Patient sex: M
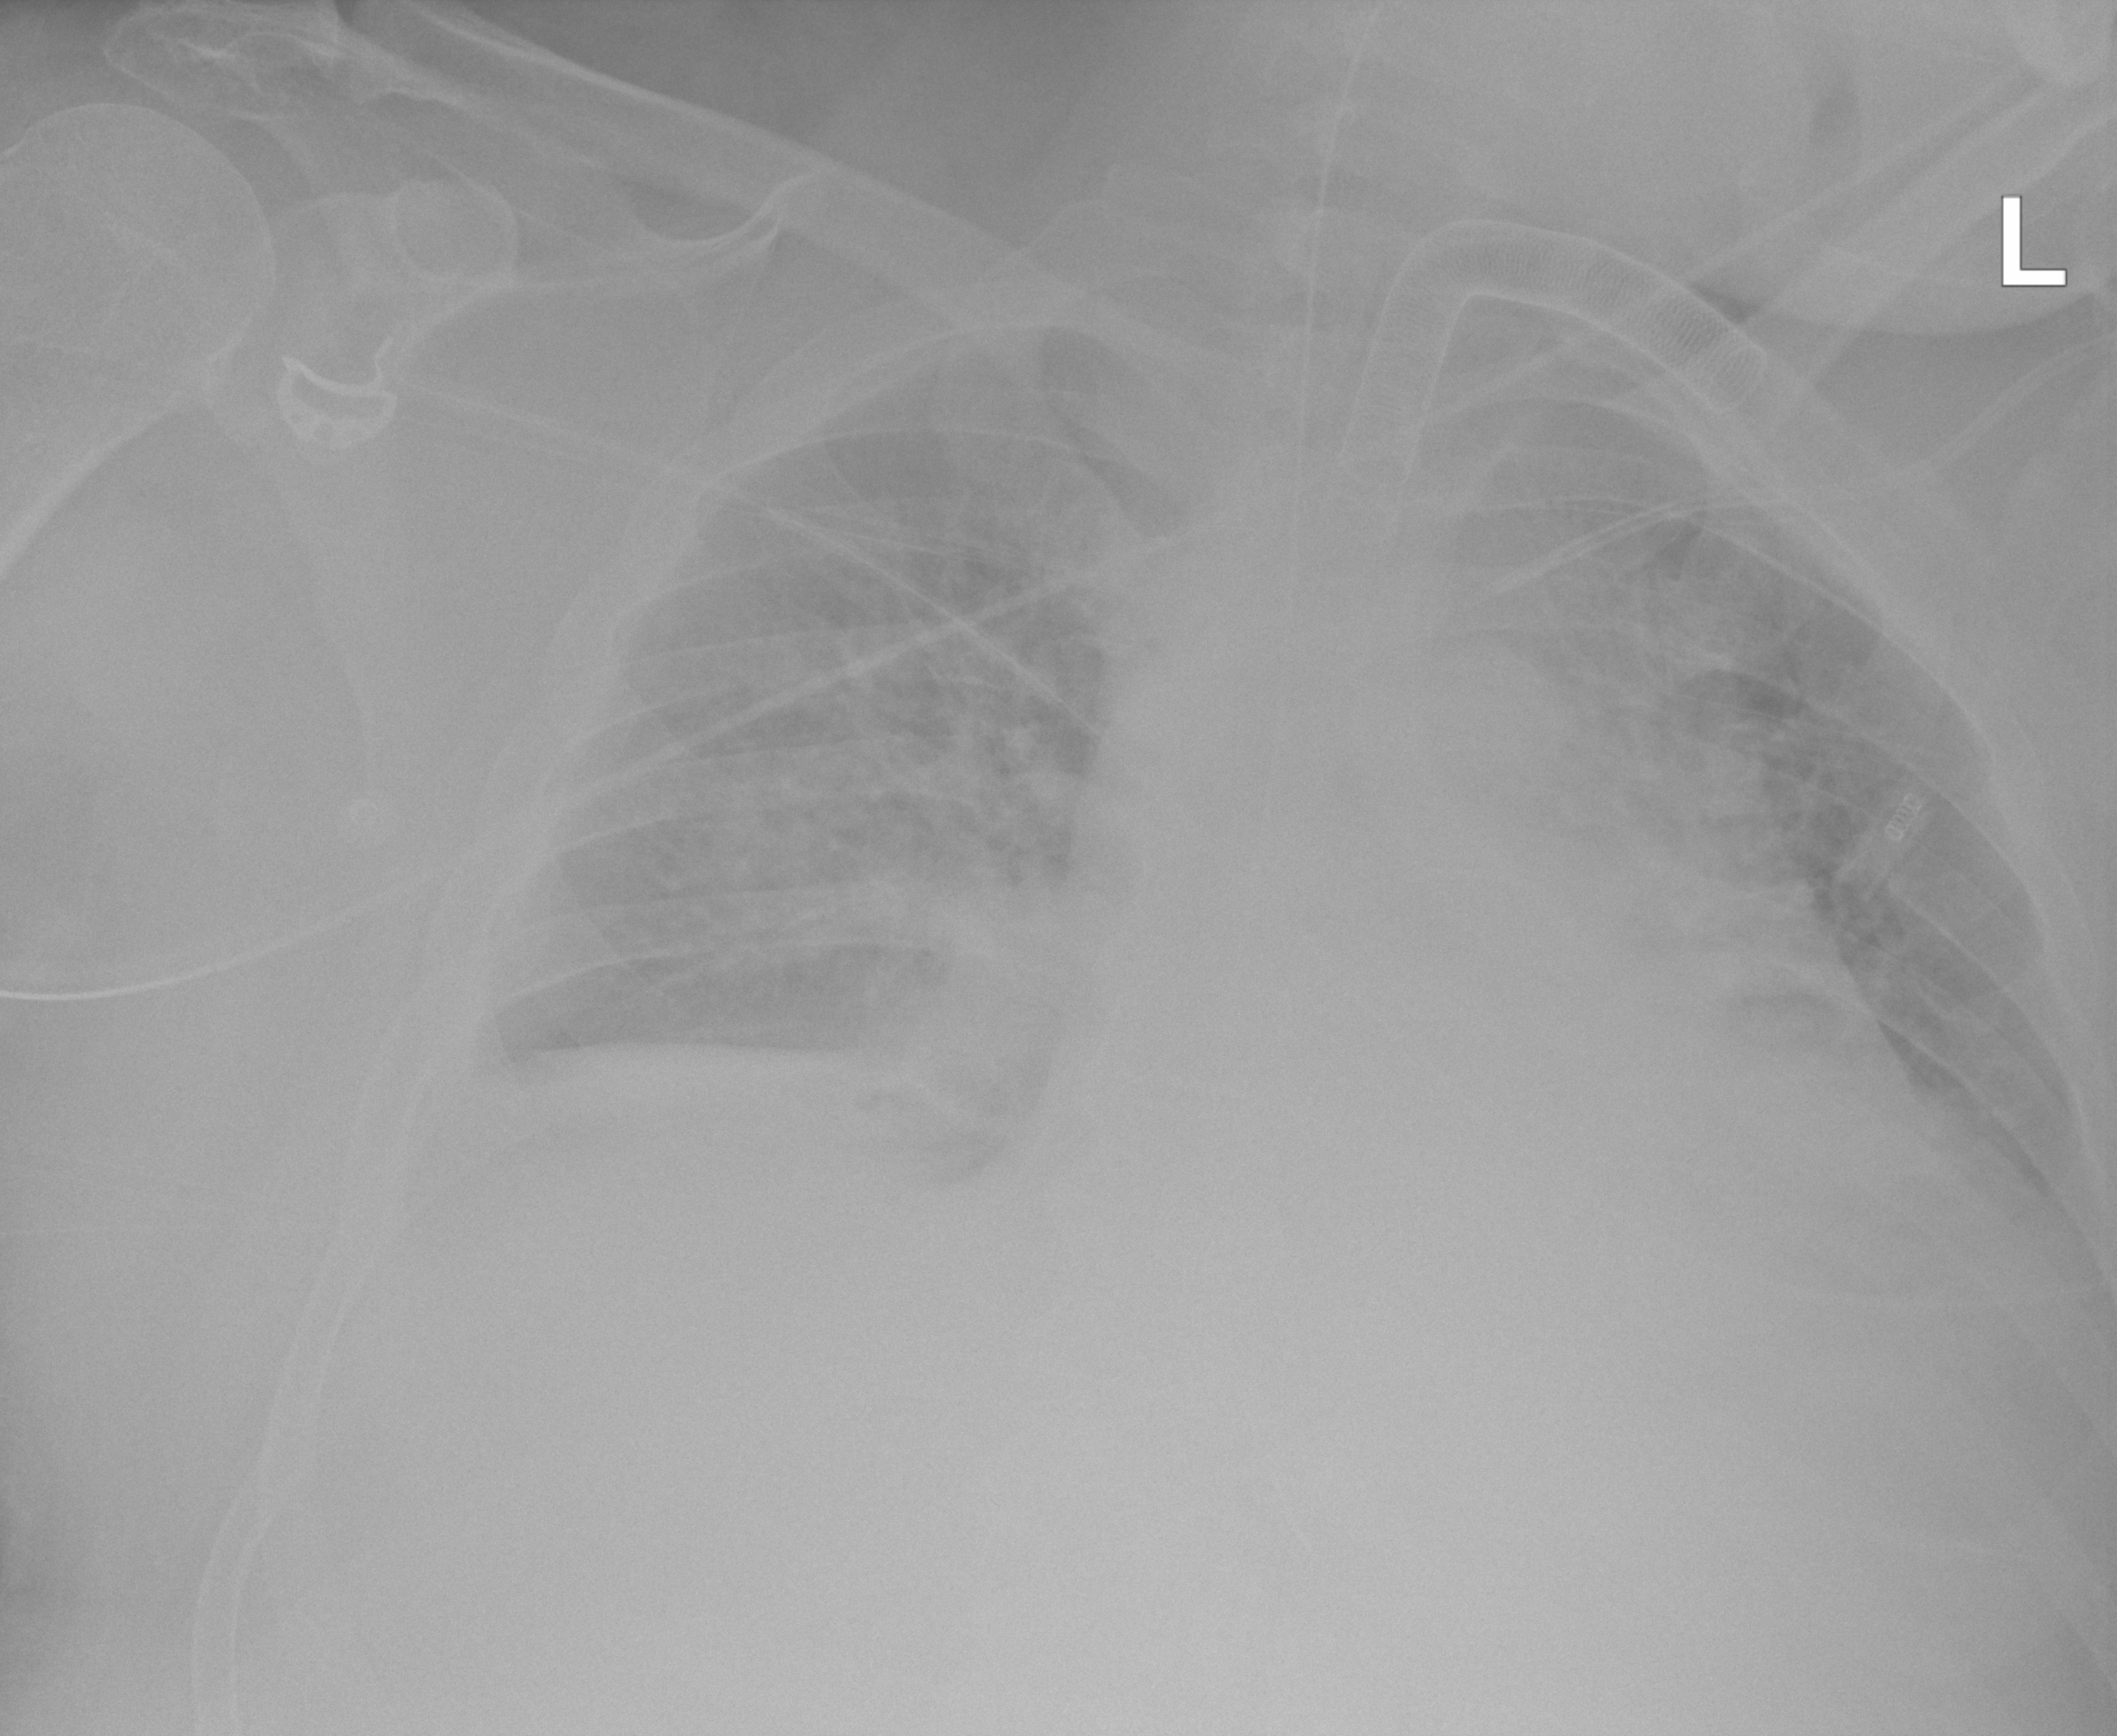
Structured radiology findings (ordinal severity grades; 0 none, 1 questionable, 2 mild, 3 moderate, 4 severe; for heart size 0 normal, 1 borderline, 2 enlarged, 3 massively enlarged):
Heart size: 3
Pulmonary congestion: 3
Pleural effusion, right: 1
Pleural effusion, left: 2
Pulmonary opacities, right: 1
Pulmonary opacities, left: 1
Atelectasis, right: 3
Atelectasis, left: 2